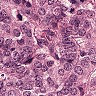
Metastatic tissue present: yes